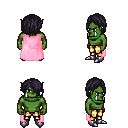
a pixel art fantasy rpg character, male body template, orc, green skin, pink cape, gold greaves, raven bangs hairstyle, metal boots, four views (front, back, left, right), 2x2 character sprite sheet, small pixel art, hard edges, no anti-aliasing